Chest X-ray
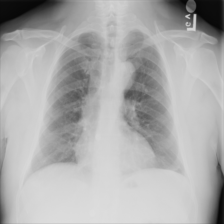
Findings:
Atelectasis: negative
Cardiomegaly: negative
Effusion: negative
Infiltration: negative
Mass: negative
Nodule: negative
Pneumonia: negative
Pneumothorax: negative
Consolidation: negative
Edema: negative
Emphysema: negative
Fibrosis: negative
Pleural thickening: negative
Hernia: negative